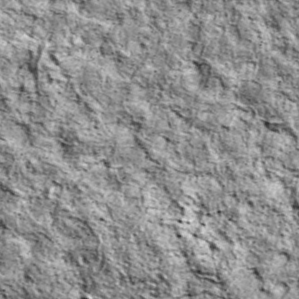
Label: non_frost